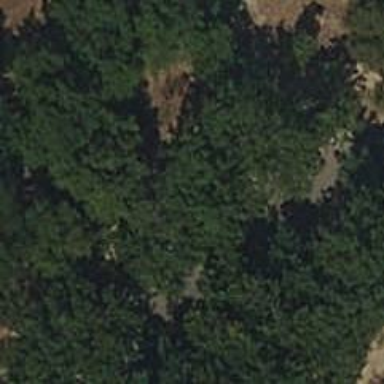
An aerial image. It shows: Row of deciduous broadleaved trees.